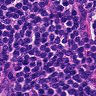
Metastatic tissue present: no